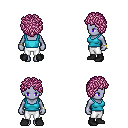
a pixel art fantasy rpg character, female body template, dark elf, purple skin, teal pirate shirt, white pants, pink curly afro hairstyle, bracelets, black shoes, four views (front, back, left, right), 2x2 character sprite sheet, small pixel art, hard edges, no anti-aliasing